Pattern: Shadowy
Description: Randomly add shadows onto an image.
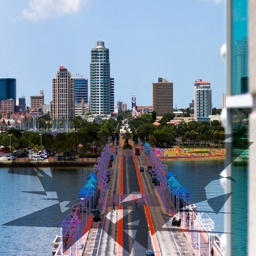
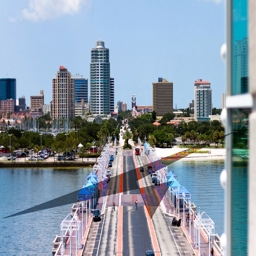
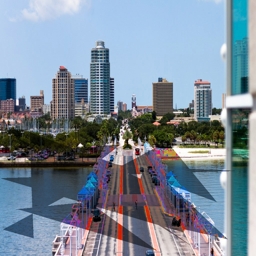
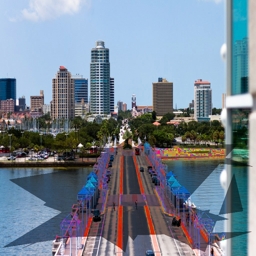